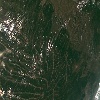
Label: land